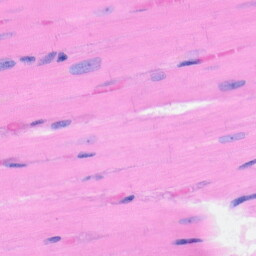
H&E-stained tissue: Heart